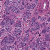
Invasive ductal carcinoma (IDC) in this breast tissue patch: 1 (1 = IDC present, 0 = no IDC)